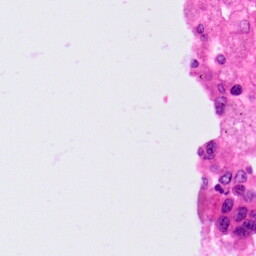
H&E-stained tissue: Lung